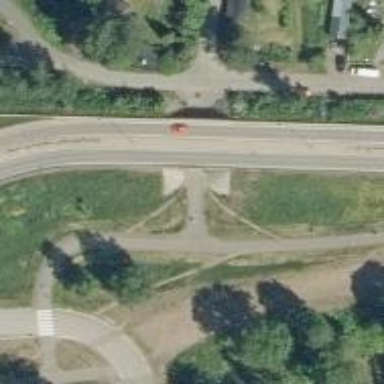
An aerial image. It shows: Asphalt cycleway.